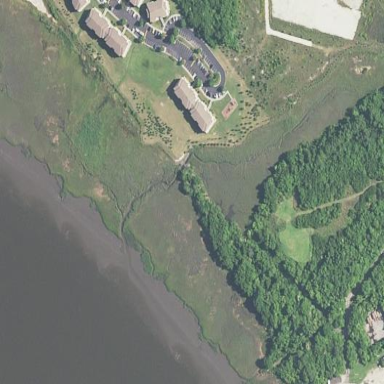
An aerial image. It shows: Wetland area.